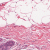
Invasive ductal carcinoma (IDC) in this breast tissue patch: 0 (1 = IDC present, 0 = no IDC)